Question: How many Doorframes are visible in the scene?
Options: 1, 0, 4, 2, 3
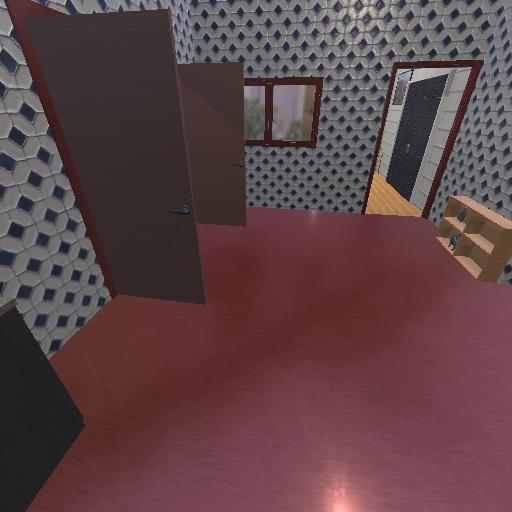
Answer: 1